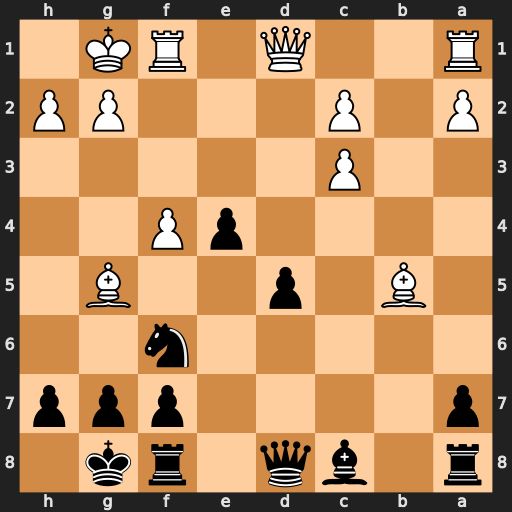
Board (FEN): r1bq1rk1/p4ppp/5n2/1B1p2B1/4pP2/2P5/P1P3PP/R2Q1RK1
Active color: b
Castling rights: -
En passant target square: -
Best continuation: Qb6+ Qd4 Qxb5